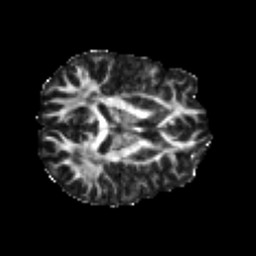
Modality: FA
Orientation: axial
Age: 22
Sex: male
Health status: healthy
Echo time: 0.074 s